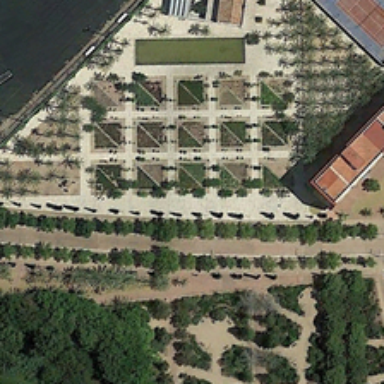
Many green trees and a tennis court are near a river .